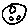
Label: moon